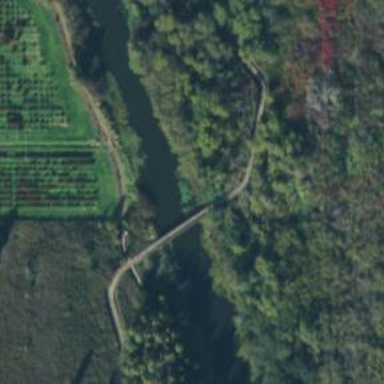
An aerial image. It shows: Footway on bridge.